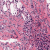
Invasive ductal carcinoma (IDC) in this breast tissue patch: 1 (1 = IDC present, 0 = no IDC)